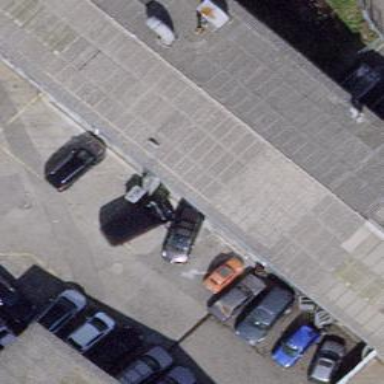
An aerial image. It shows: Car repair shop.